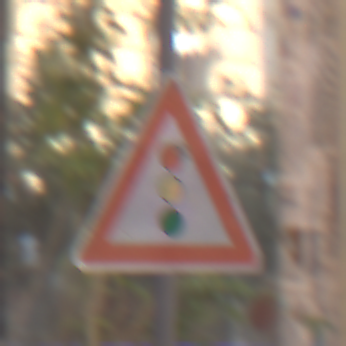
Verkehrszeichen: Lichtzeichenanlage
Umgebung: Outdoor, Urban
Tageszeit: MorningAfternoon
Wetter: Clear
Licht: Natural
Jahreszeit: NotSpecified
Kontrast: LowContrast